Here is the wavelet time-frequency representation (scalogram) of a rolling-element bearing's vibration measurement. Classify the bearing condition as one of: normal, inner_race, outer_race, ball.
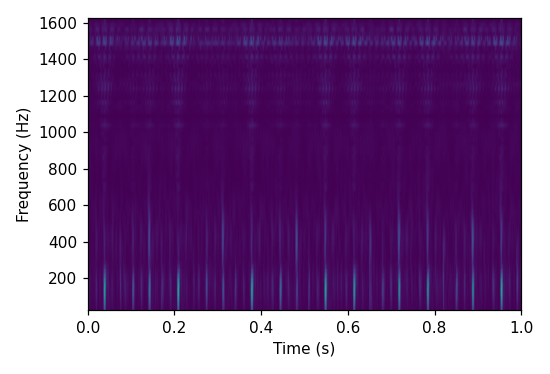
Answer: outer_race